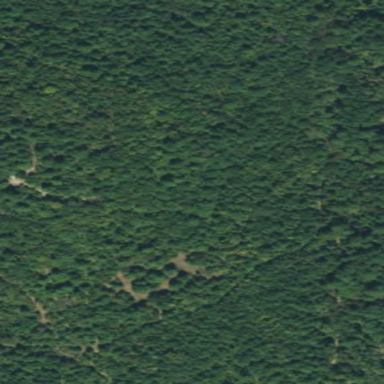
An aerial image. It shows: Evergreen forest with needle-leaved trees.